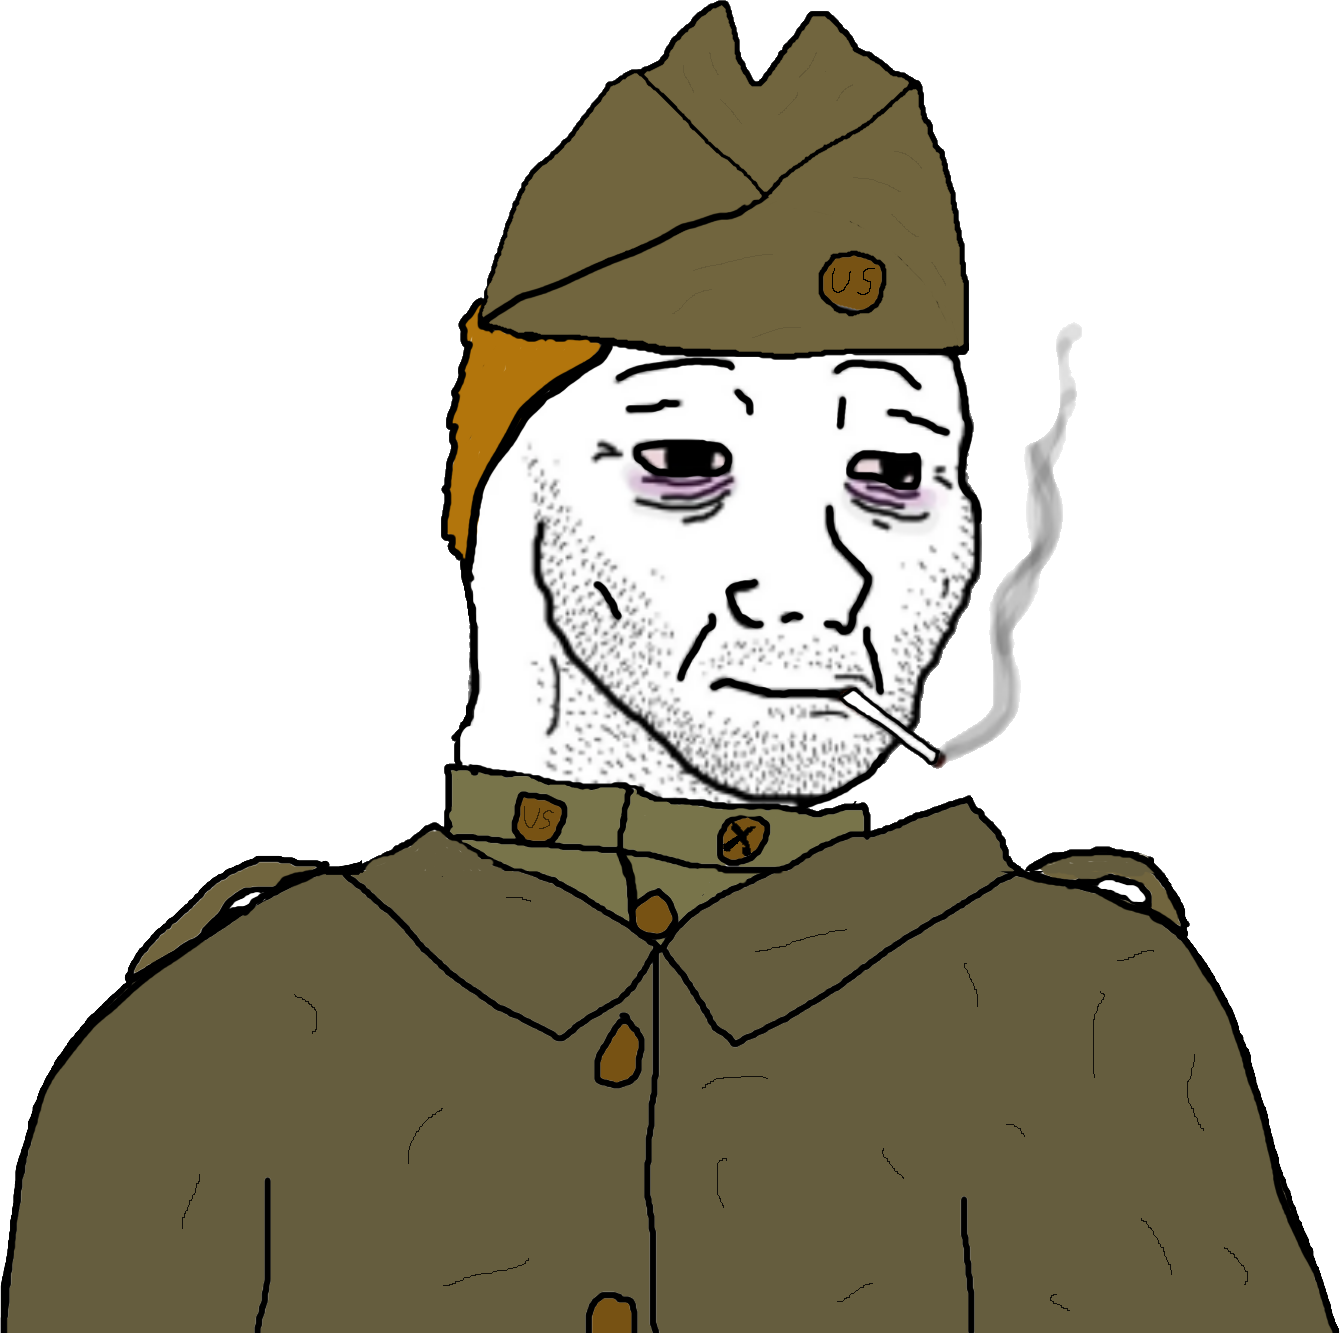
Label: 5_Doomer